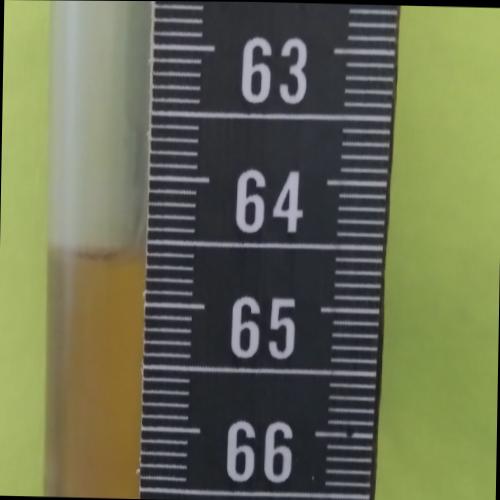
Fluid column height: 64.6 cm